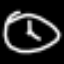
Label: clock